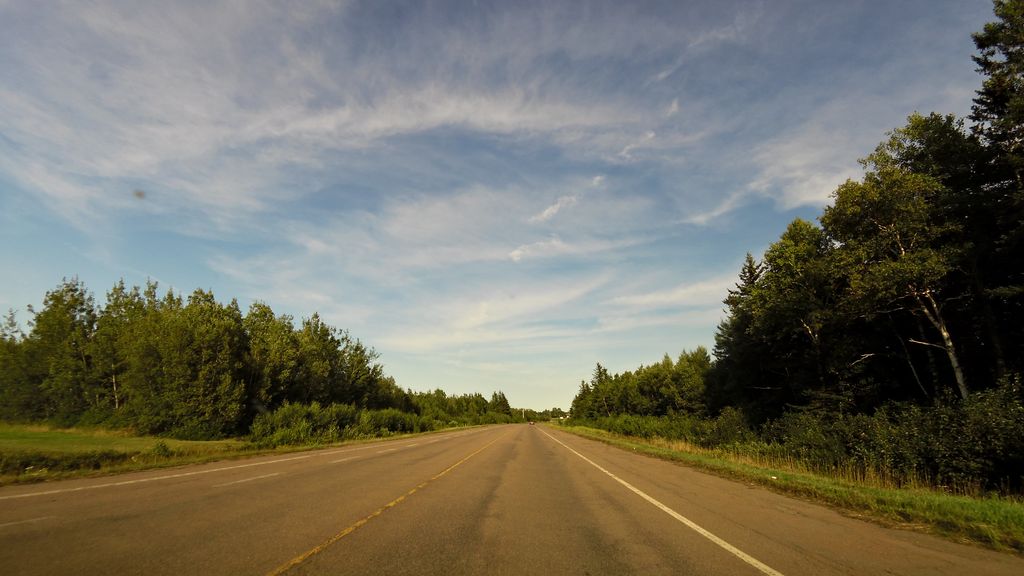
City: charlottetown